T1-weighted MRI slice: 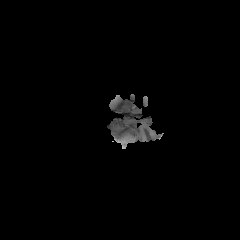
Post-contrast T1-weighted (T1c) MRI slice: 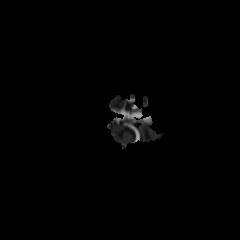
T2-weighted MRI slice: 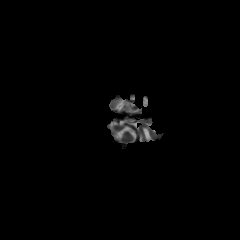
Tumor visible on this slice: no